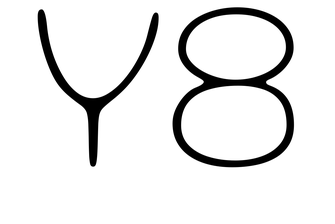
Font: Gluten_Thin